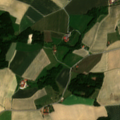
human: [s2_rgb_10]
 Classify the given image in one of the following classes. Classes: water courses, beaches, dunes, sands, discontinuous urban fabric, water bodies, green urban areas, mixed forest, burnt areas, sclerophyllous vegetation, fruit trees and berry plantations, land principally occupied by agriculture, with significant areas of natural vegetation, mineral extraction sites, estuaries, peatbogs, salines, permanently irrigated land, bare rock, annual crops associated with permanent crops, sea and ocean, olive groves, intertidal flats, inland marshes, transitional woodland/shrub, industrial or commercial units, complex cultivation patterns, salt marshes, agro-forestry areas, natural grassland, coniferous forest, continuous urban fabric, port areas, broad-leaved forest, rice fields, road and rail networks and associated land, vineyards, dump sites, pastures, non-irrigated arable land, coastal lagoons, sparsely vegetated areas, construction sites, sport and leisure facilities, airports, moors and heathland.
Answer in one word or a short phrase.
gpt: non-irrigated arable land, land principally occupied by agriculture, with significant areas of natural vegetation